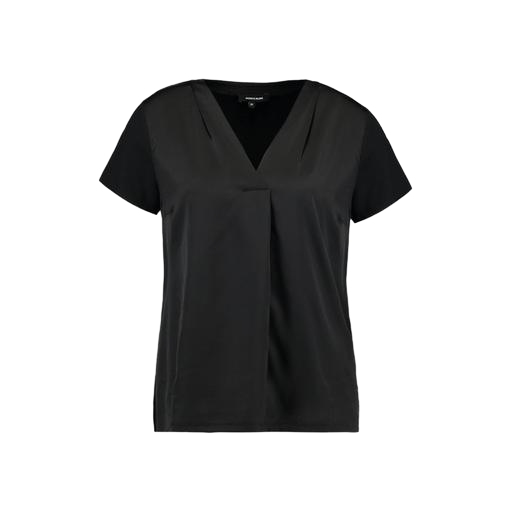
black v-neck top only macy, black v-neck t-shirt only macy, black short-sleeve v-neck blouse, white background